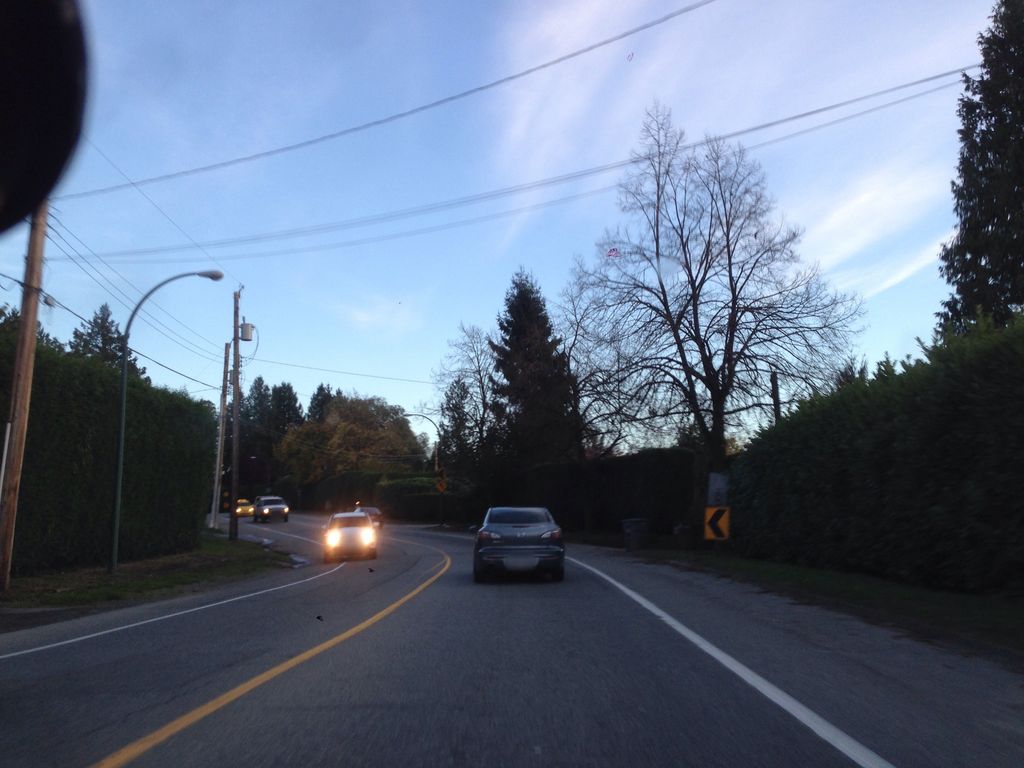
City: vancouver